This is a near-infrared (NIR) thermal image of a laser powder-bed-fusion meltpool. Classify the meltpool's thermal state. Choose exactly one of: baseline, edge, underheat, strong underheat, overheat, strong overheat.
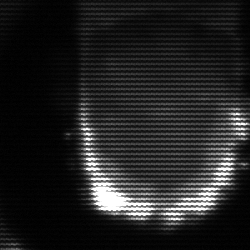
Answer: baseline